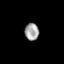
Tissue: prostate
Cell type: T cells
Senescence score: 0.3554
Nuclear area (px): 242
Mean DAPI intensity: 160.066